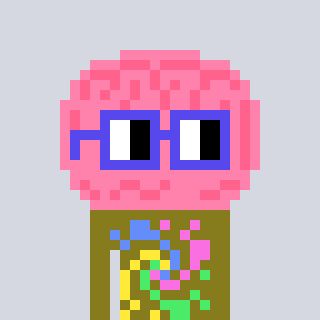
a pixel art character with square blue glasses, a brain-shaped head and a gunk-colored body on a cool background